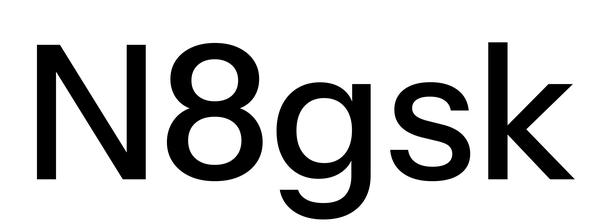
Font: InstrumentSans_Medium